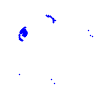
Particle: electron